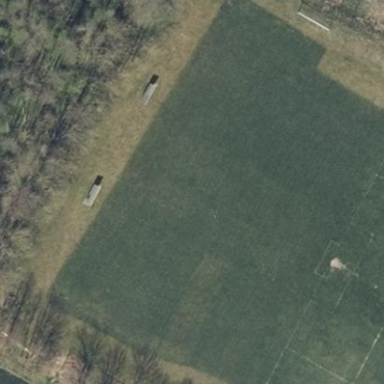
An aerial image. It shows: Soccer pitch with grass surface for leisure and sports.